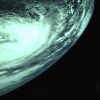
Label: cloud